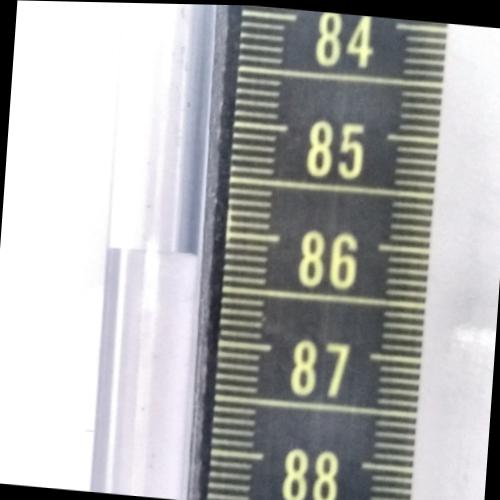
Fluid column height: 86.2 cm